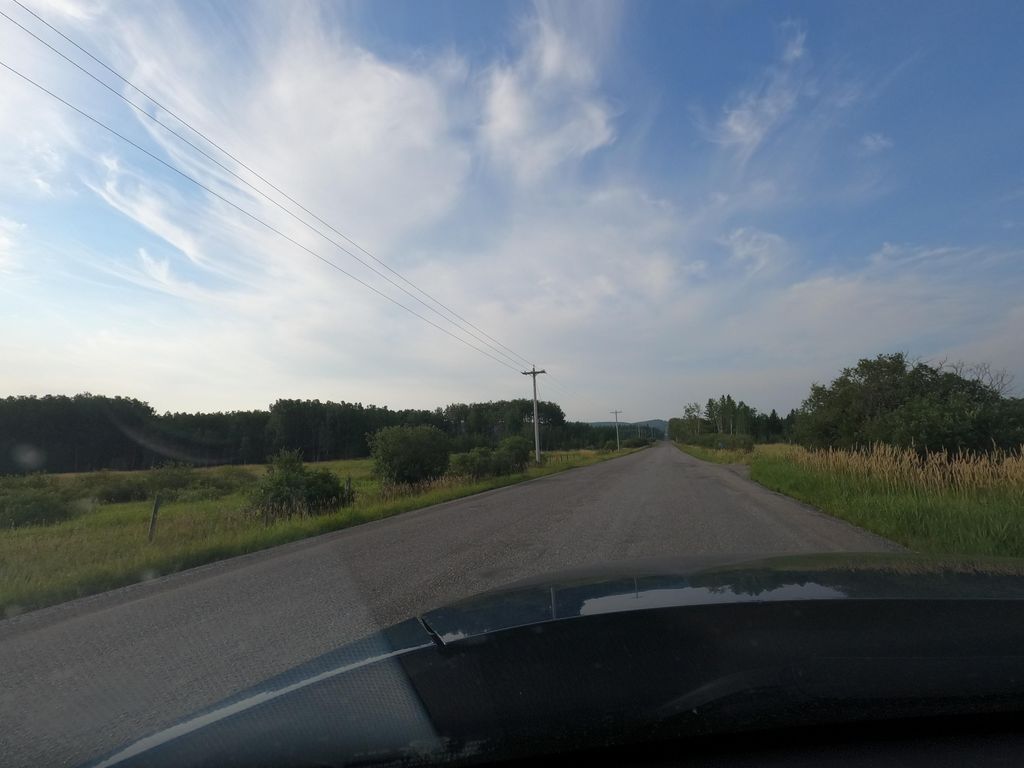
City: calgary